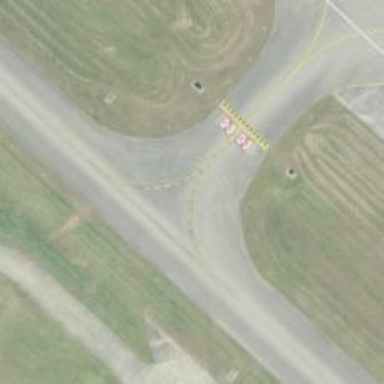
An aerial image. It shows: View of taxiway at the airport.